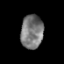
Tissue: prostate
Cell type: T cells
Senescence score: 0.248
Nuclear area (px): 734
Mean DAPI intensity: 121.726